Field crop: tomato
Growth stage: 1
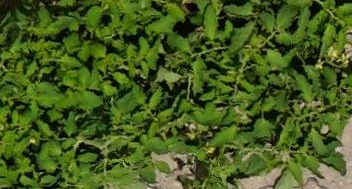
Species: tomato